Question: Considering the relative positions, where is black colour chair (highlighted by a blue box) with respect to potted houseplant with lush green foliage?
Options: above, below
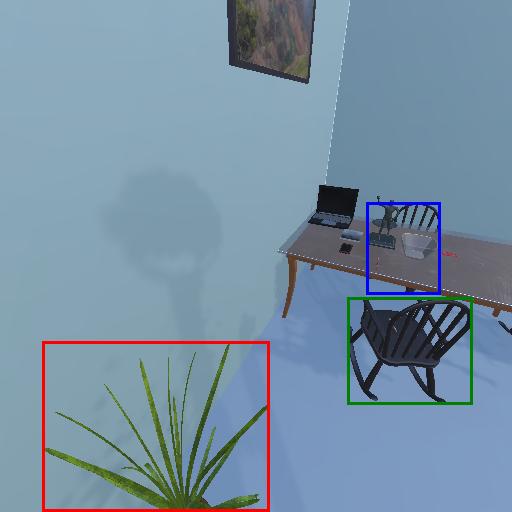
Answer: above